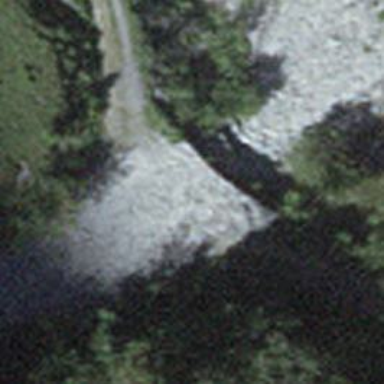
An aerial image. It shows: Dirt track on bridge with grade3 tracktype.